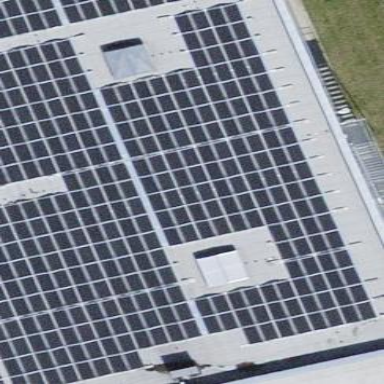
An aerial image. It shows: Solar power generator.